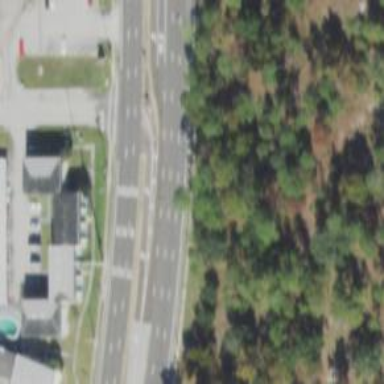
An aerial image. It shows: Asphalt road with primary link designation.